Question: I'm trying to enable the php_com_donet.dll extension within PHP. When I check-mark the extension to be enabled WAMP (v2.4) restarts but then I get this error saying that the module could not be found.

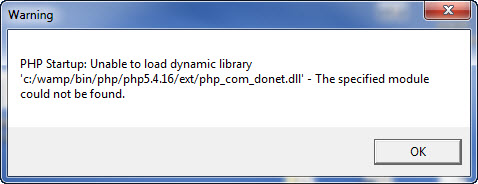
Answer: I downloaded WAMP 2.4 (which was the most recent version at the time I downloaded) and was experiencing issues with loading the com_donet library so I uninstalled 2.4 and installed 2.5 By default it enabled the extension. Problem solved!